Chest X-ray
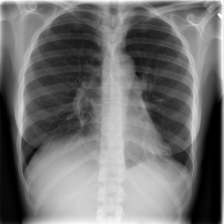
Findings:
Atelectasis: negative
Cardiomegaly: negative
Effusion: negative
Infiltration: positive
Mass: negative
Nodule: negative
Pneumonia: negative
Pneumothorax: negative
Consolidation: negative
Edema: negative
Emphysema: negative
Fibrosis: negative
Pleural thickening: positive
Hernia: negative